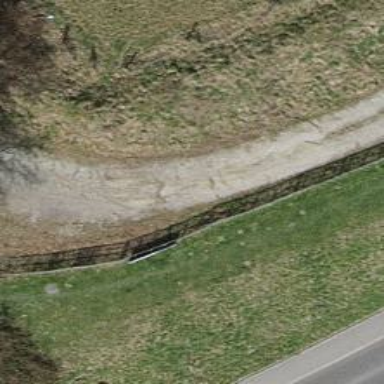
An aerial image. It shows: Wooden fence.